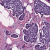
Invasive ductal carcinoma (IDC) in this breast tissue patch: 1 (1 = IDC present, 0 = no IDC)